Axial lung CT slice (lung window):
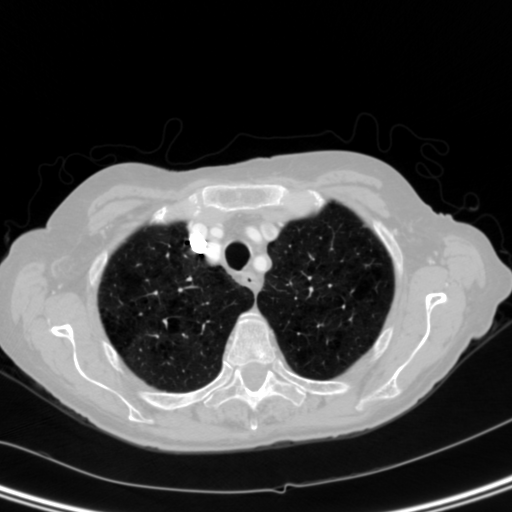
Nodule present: no